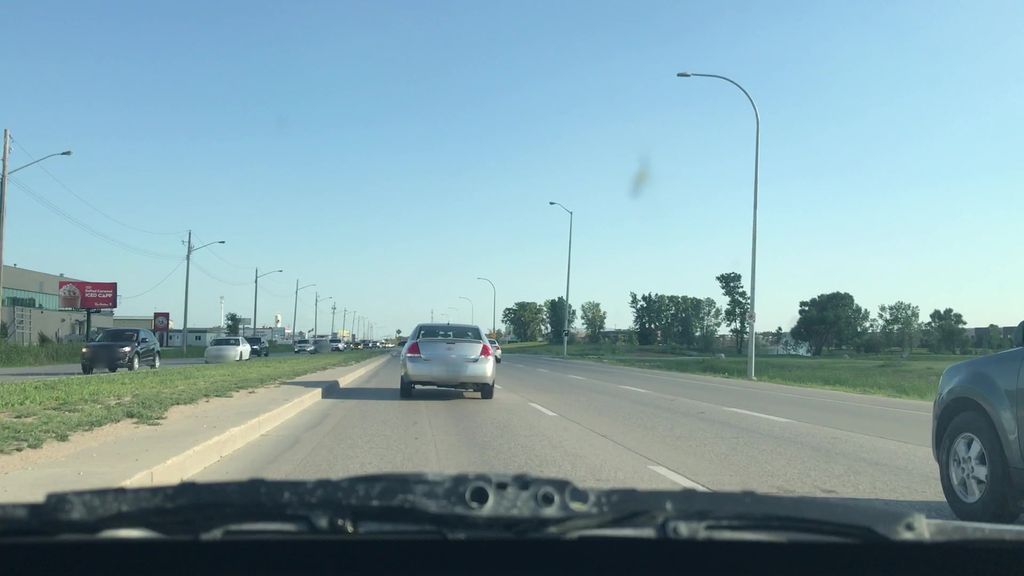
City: winnipeg